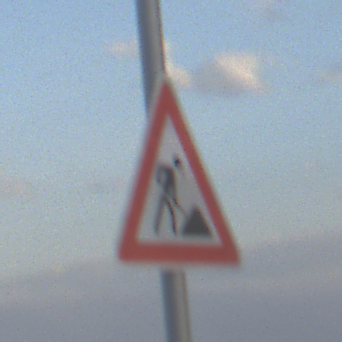
Verkehrszeichen: Arbeitsstelle
Umgebung: Outdoor, Nature
Tageszeit: SunriseSunset
Wetter: PartlyCloudy
Licht: Natural
Jahreszeit: NotSpecified
Kontrast: LowContrast